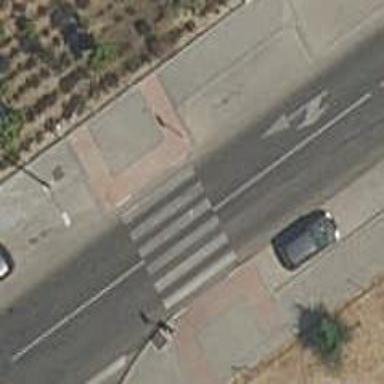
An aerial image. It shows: Zebra crossing on the road.